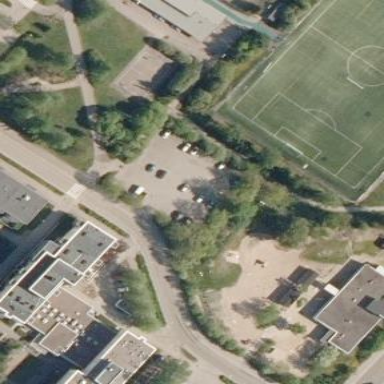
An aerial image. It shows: Parking area with asphalt surface.